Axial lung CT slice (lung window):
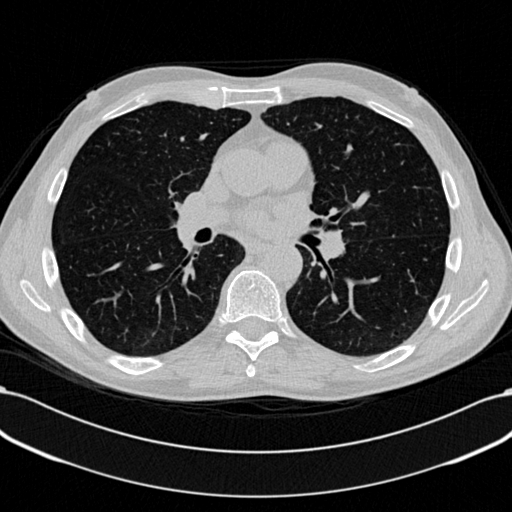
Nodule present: no